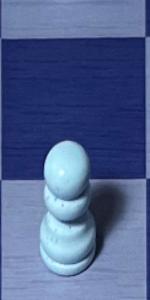
Label: Pawn_White